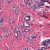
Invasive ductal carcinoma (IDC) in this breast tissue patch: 1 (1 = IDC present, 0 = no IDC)